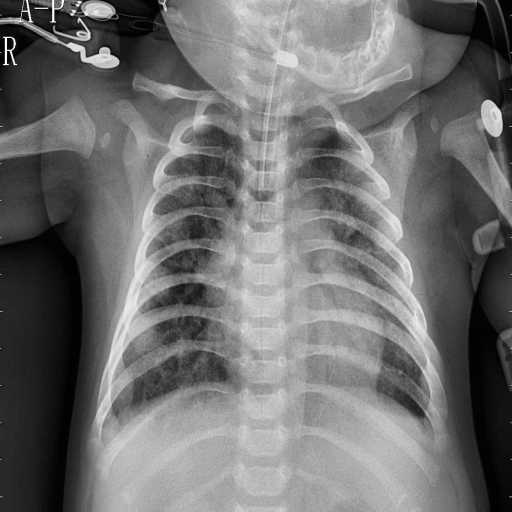
Finding: PNEUMONIA